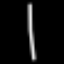
Label: line